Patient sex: M
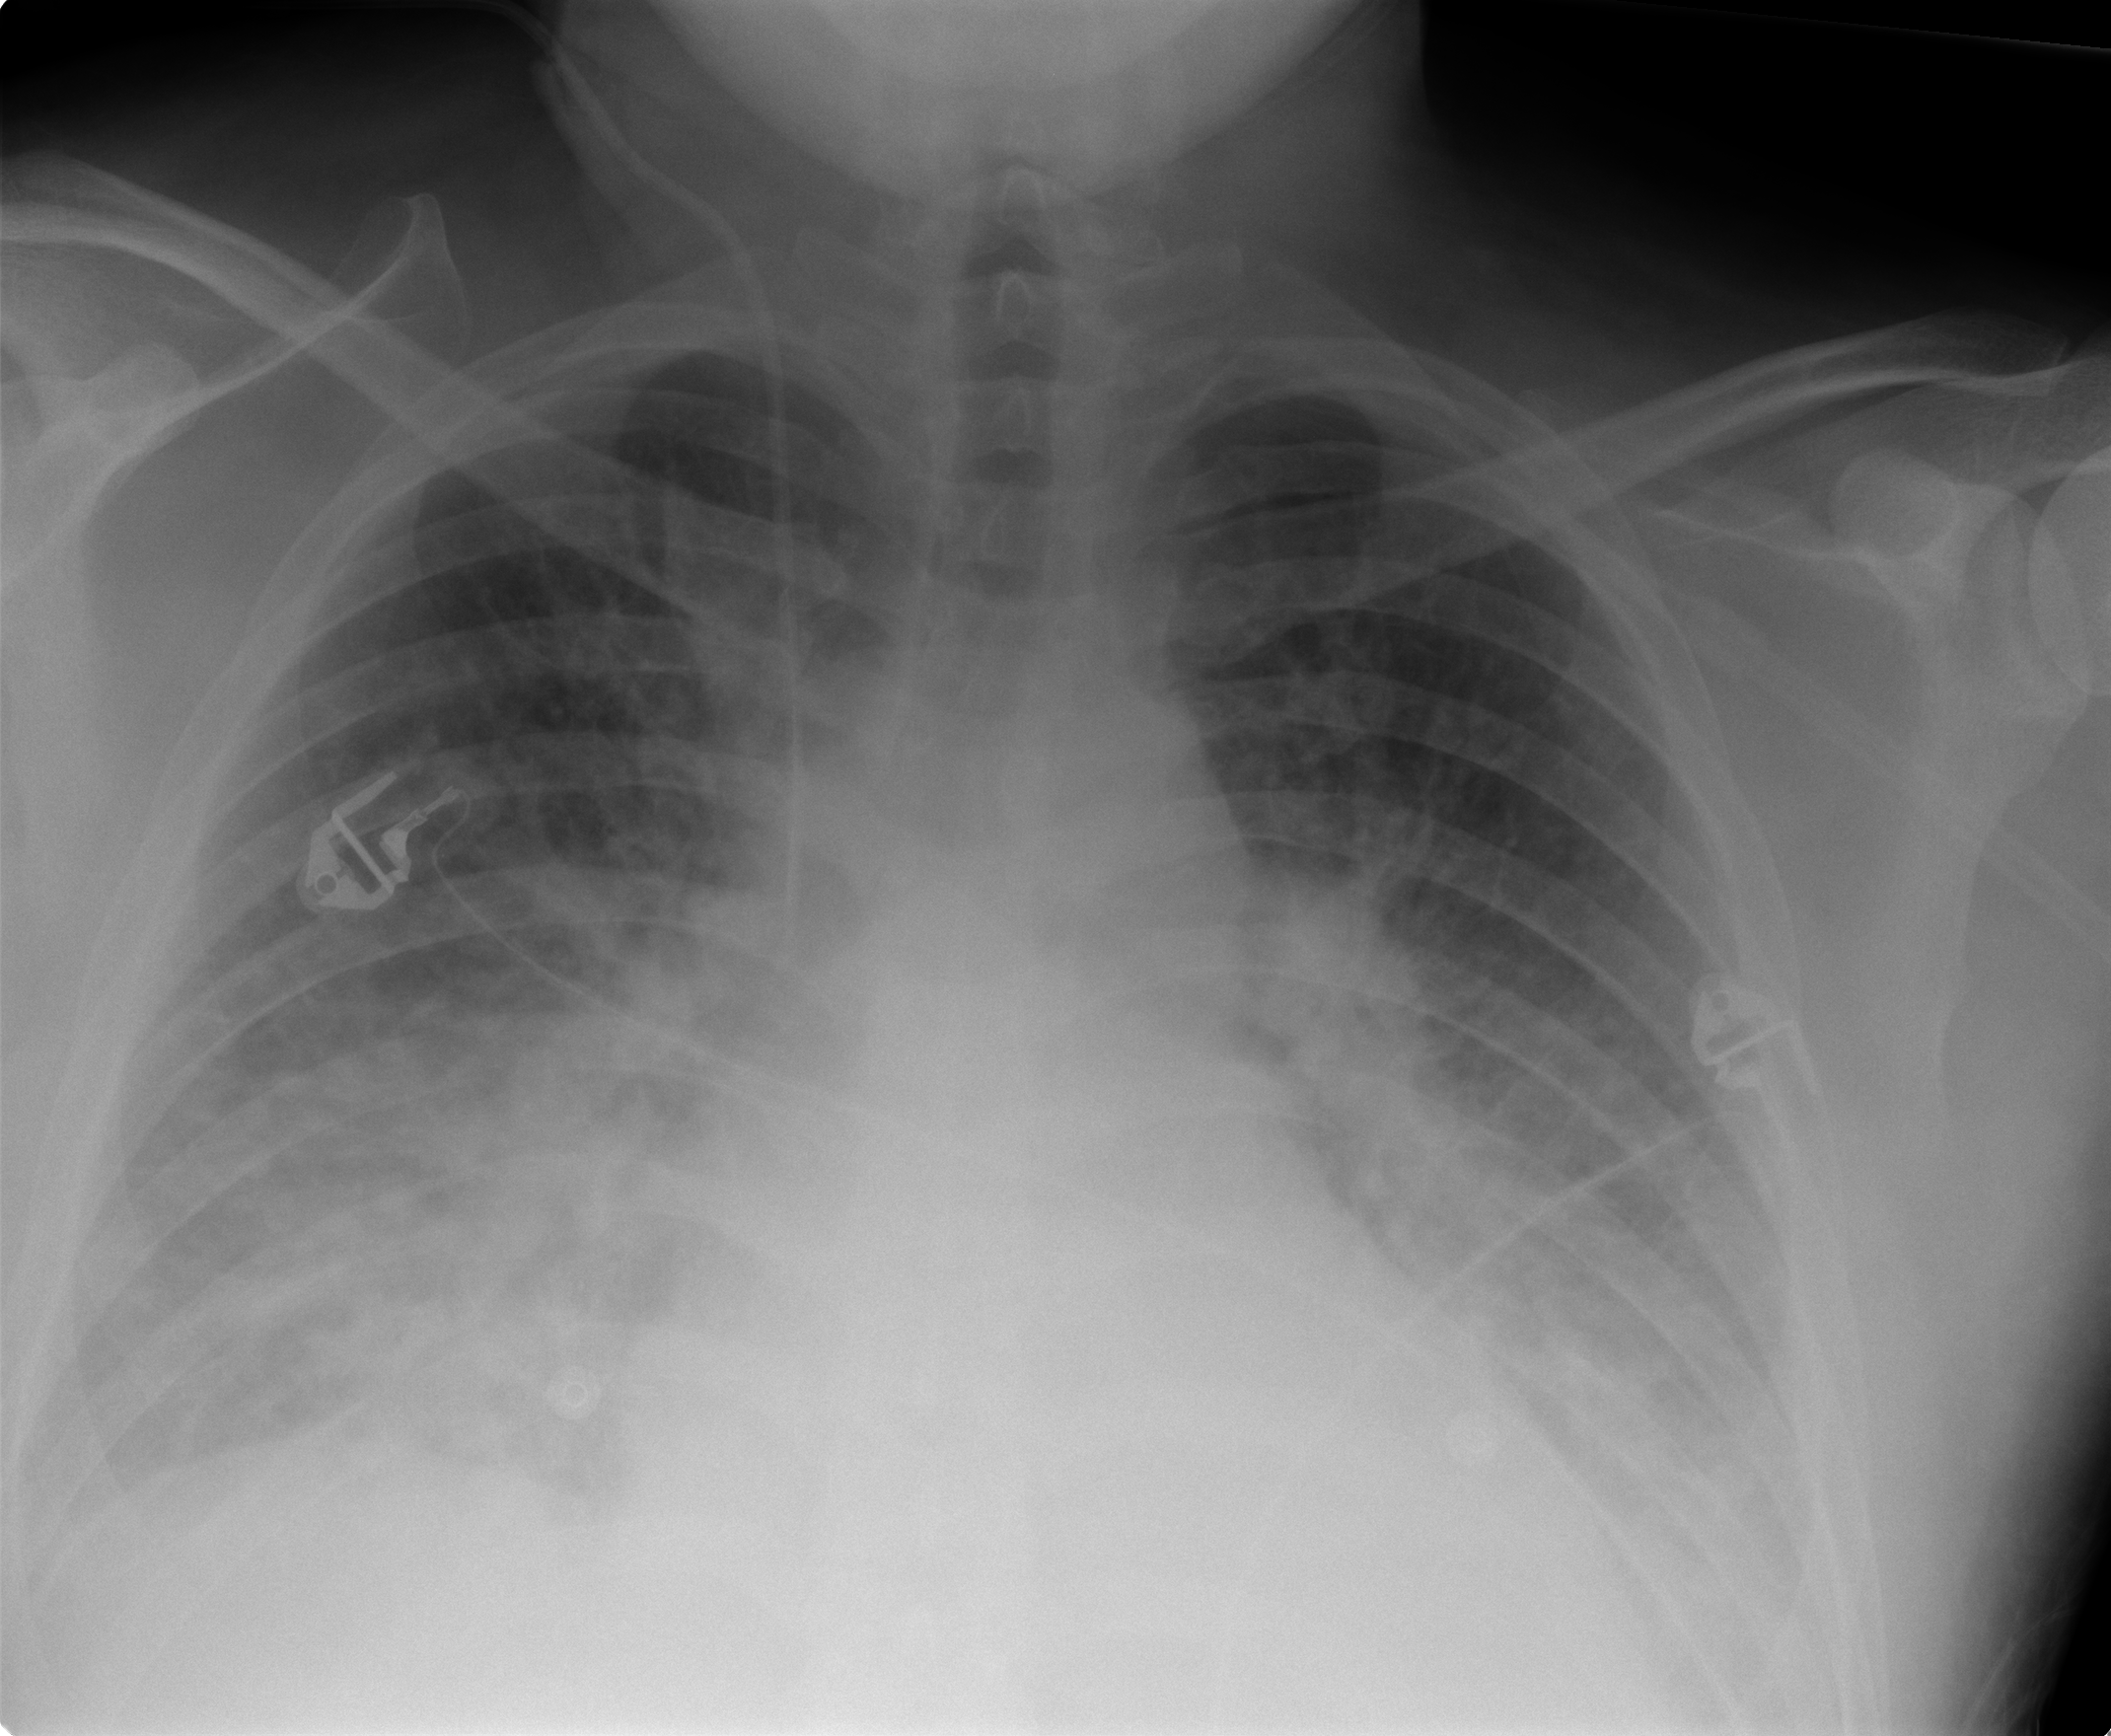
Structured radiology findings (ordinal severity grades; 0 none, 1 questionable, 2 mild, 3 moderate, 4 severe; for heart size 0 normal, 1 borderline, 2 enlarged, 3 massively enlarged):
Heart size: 1
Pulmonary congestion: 1
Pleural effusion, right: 2
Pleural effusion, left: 2
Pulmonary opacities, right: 3
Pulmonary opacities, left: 2
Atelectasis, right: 2
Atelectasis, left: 2